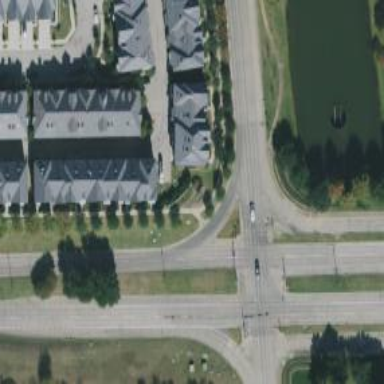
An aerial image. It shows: Secondary link road.